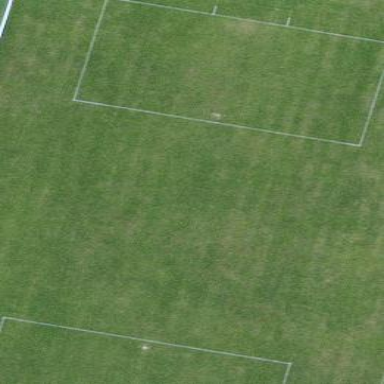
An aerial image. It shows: Soccer pitch with grass surface for leisure and sports.